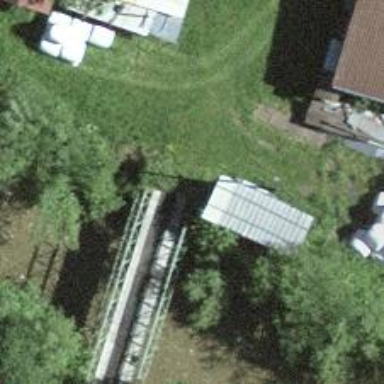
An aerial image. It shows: Footway bridge.